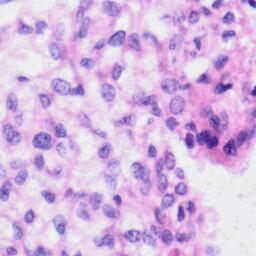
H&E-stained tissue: Liver